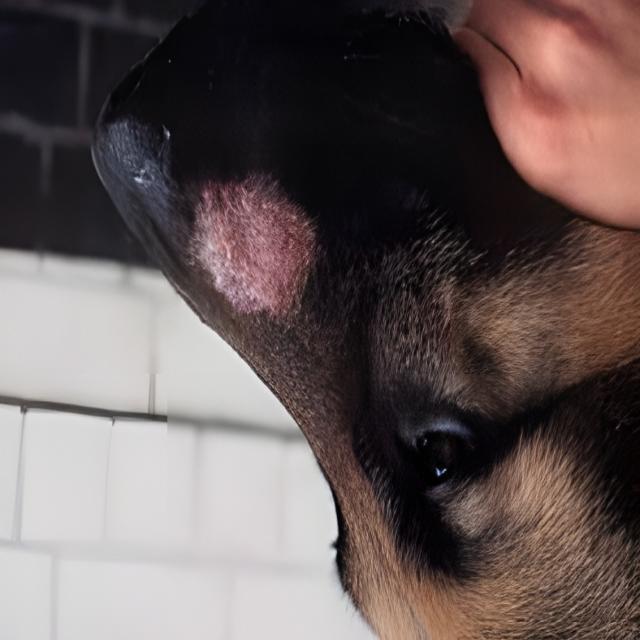
Canine ringworm (Dermatophytosis) — fungal infection caused by Microsporum or Trichophyton. Presents with circular alopecia, scaling, crusting, and broken hairs.